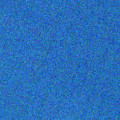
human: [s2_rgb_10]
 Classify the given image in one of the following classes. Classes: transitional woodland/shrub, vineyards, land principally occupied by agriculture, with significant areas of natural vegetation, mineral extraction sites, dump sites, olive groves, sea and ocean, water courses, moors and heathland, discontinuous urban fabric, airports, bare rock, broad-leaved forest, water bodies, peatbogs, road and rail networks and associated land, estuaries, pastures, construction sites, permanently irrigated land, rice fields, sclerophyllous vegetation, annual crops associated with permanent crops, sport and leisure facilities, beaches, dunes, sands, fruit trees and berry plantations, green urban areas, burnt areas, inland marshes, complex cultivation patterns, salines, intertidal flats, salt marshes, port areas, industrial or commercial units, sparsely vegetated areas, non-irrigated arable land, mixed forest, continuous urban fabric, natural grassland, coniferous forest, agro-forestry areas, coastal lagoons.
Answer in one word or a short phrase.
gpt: sea and ocean